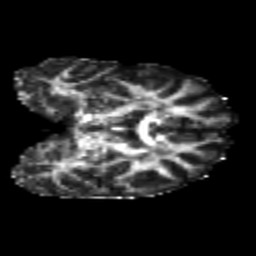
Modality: FA
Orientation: coronal
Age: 21
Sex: female
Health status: healthy
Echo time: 0.074 s